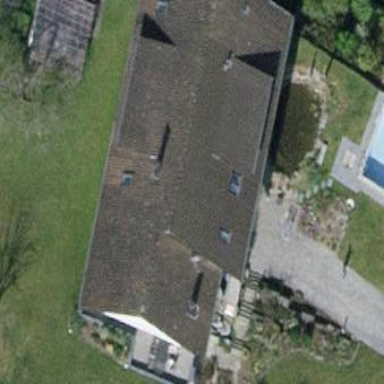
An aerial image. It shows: Semi-detached house with gabled roof.